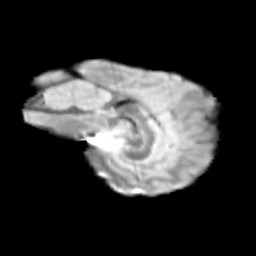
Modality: T2w
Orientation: sagittal
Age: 11
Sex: male
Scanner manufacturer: siemens
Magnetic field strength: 3 T
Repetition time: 3.8 s
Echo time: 0.07 s